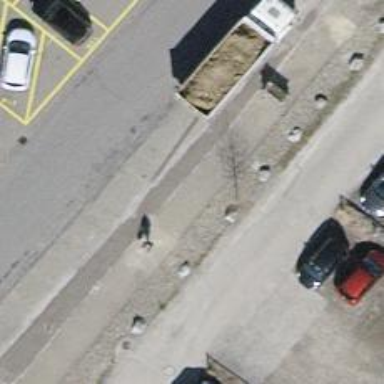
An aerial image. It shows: Gravel parking area with designated lanes.